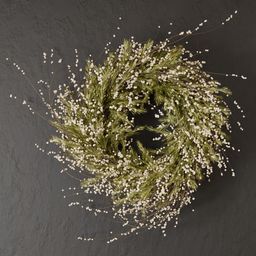
Label: decoration